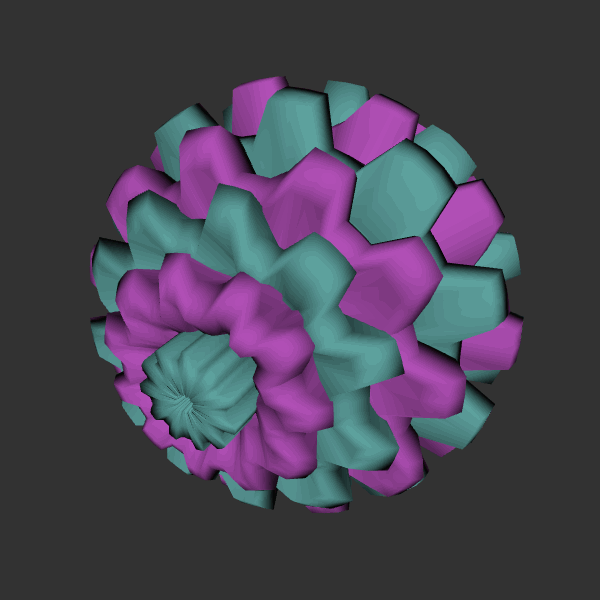
Background: dark